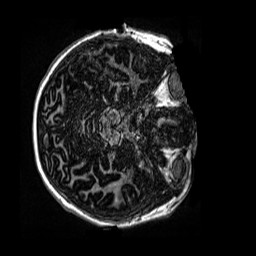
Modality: MP2RAGE
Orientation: axial
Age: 11
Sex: female
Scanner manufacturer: siemens
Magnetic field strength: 3 T
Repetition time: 4 s
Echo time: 0.00299 s